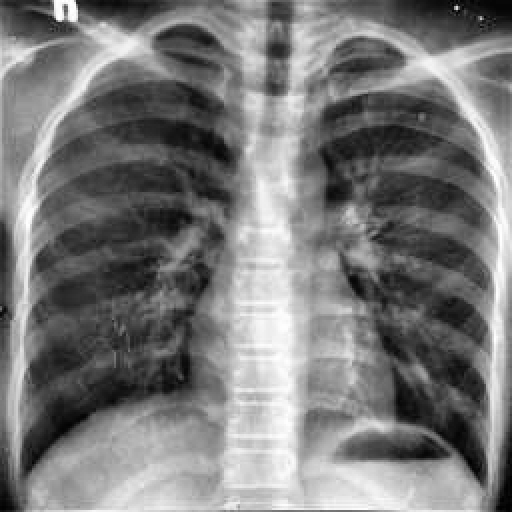
Finding: TUBERCULOSIS